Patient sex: M
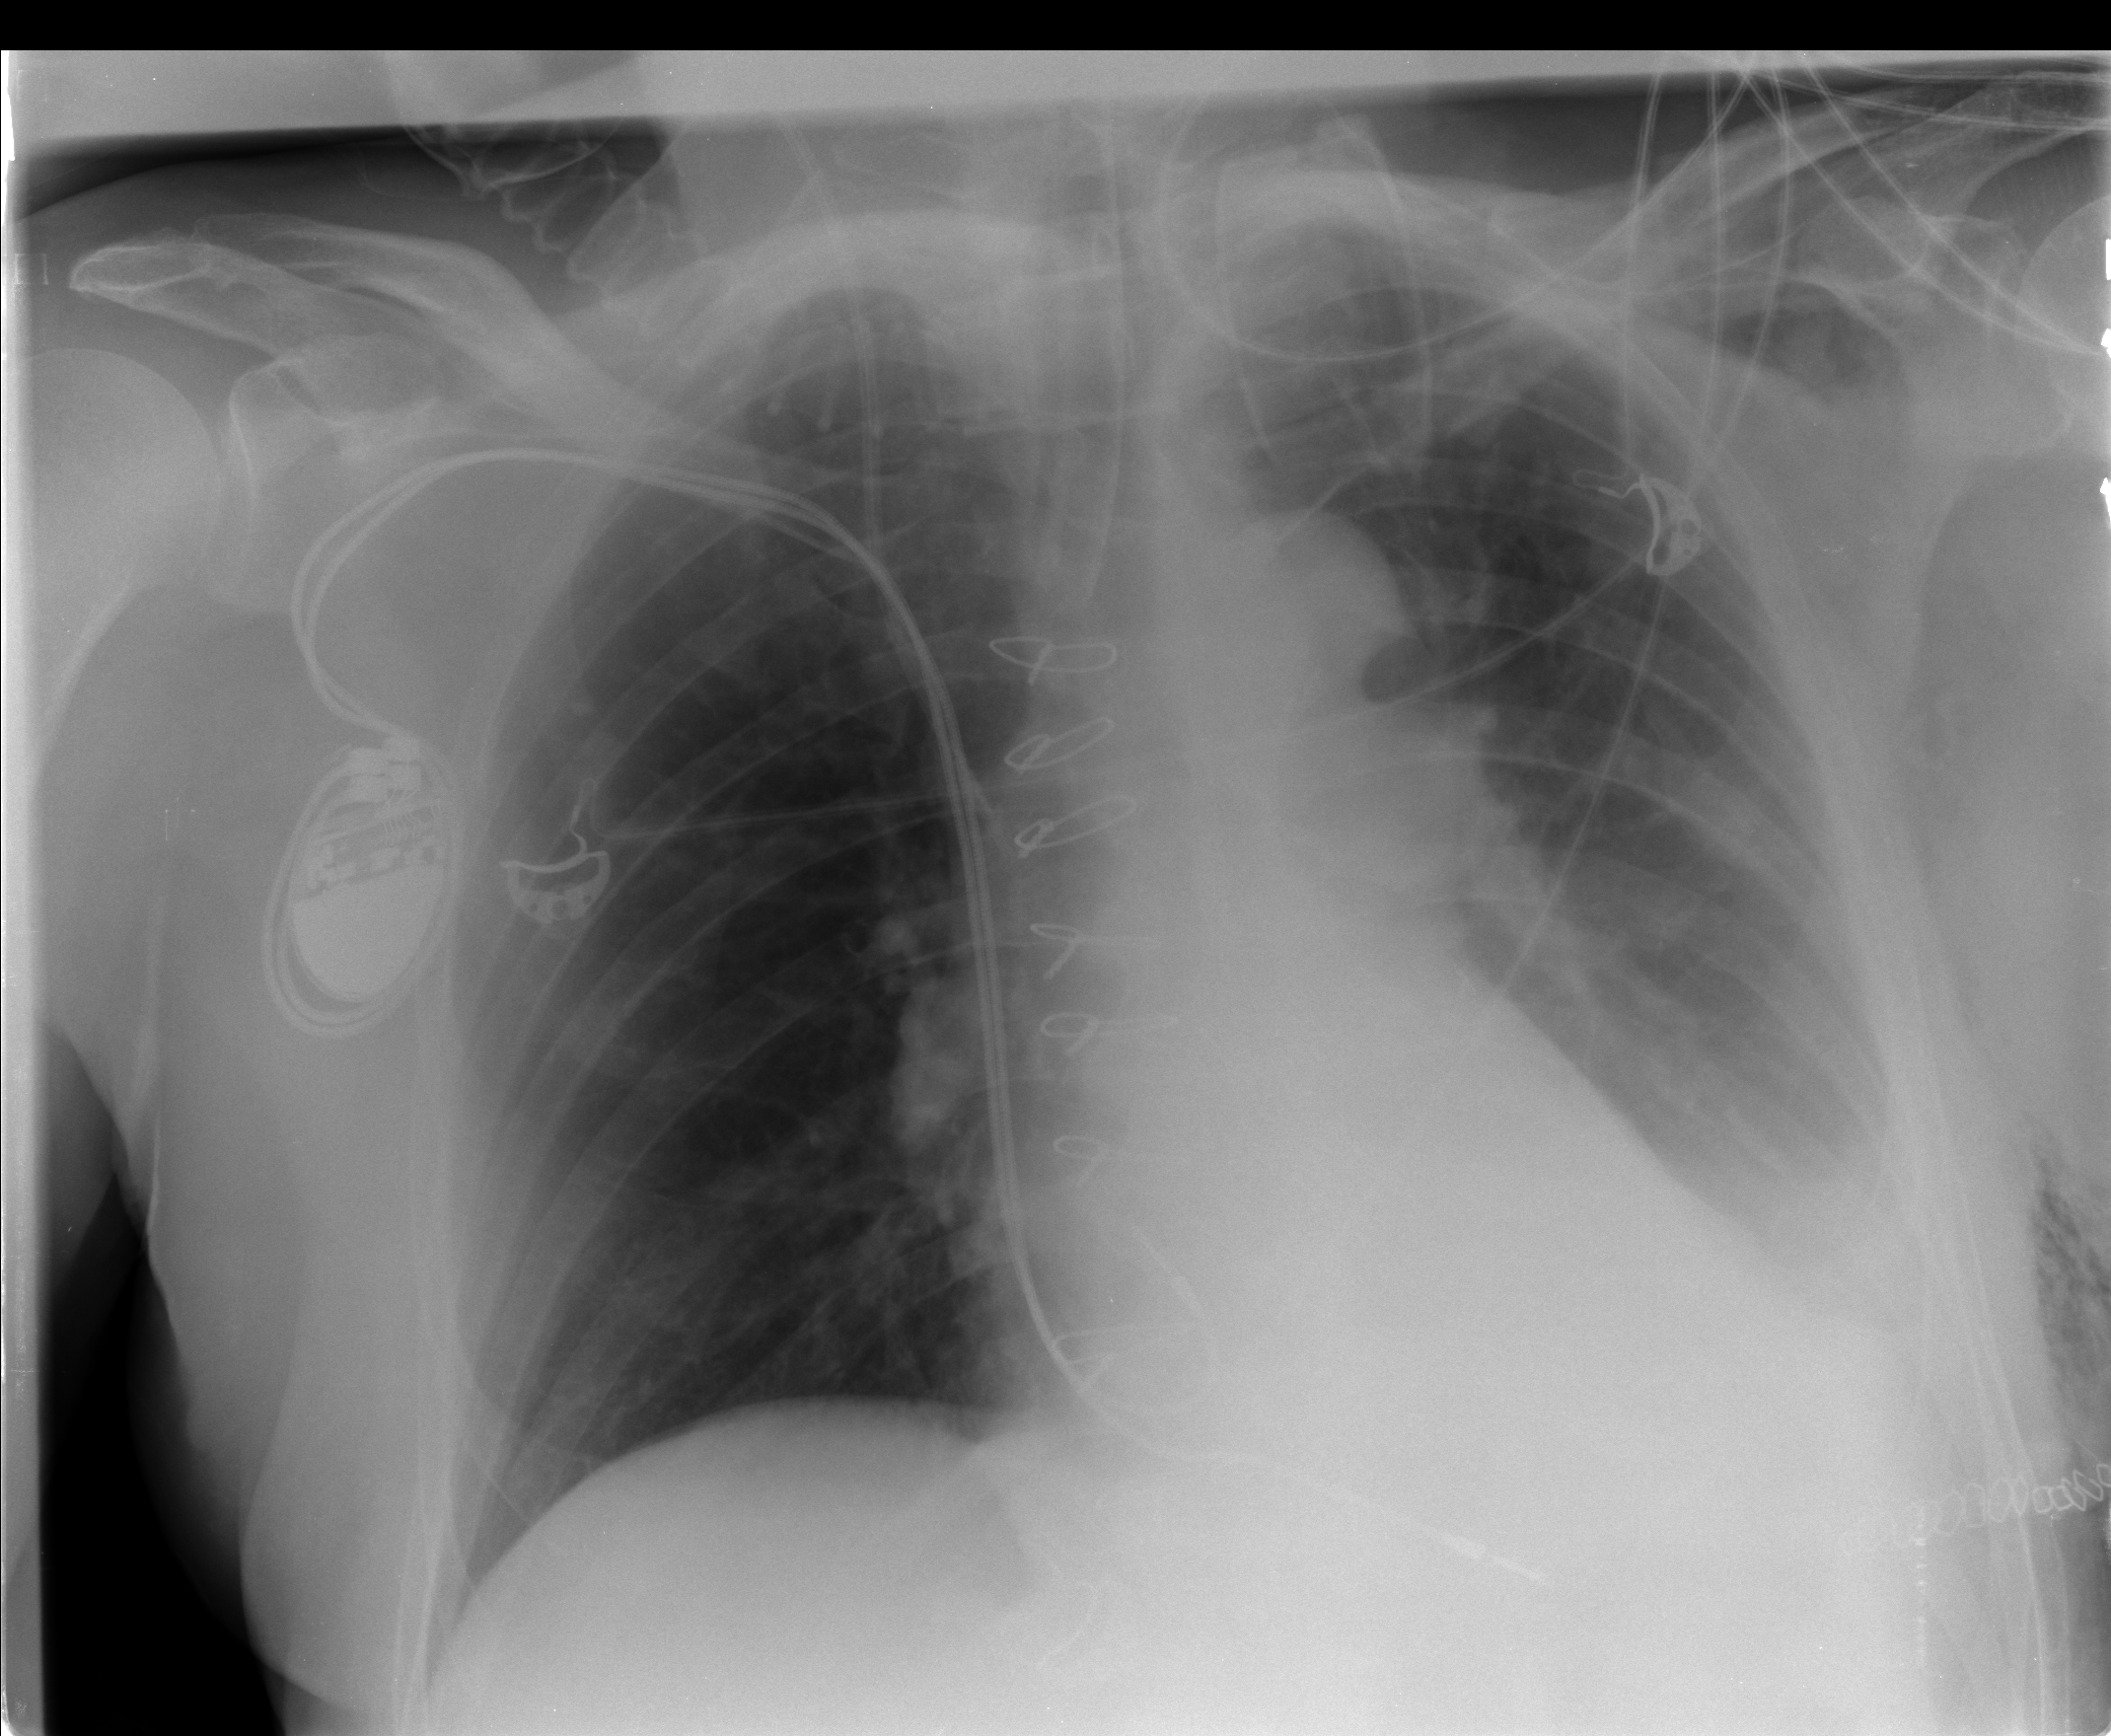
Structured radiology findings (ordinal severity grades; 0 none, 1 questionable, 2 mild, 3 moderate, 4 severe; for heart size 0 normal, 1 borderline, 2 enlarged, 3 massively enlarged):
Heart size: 0
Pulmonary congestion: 0
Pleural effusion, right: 0
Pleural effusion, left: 2
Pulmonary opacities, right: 0
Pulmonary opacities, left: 1
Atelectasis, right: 0
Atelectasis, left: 2